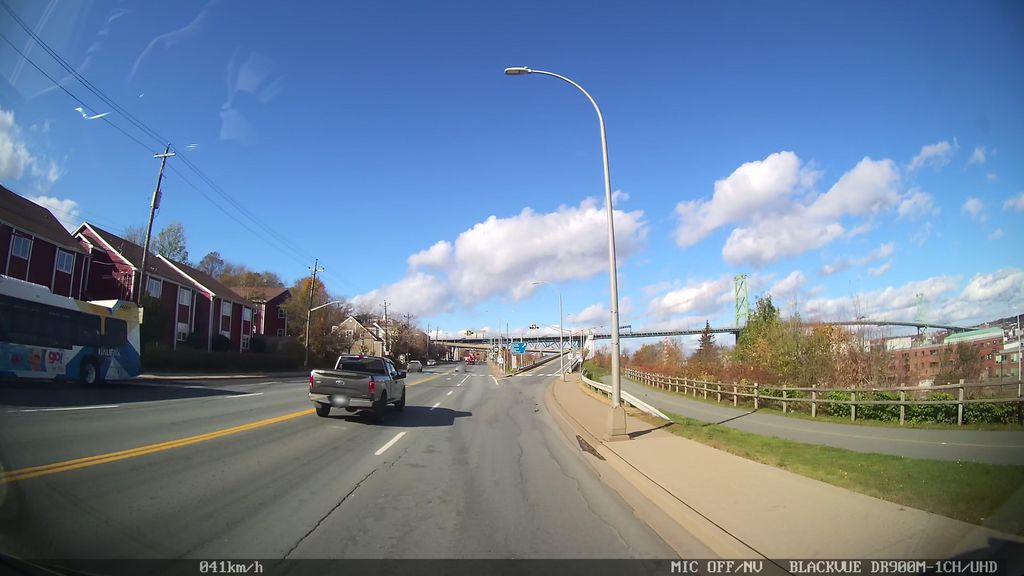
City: halifax